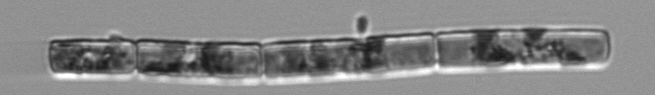
Label: Guinardia_delicatula